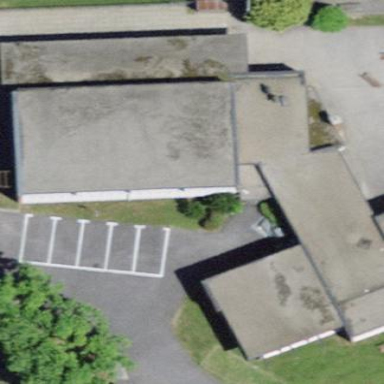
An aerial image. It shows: School building.